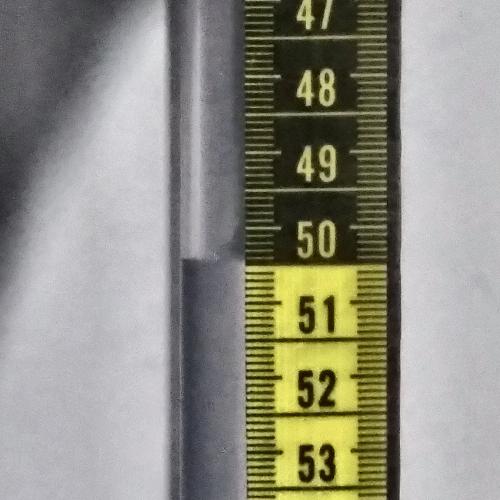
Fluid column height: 50.4 cm